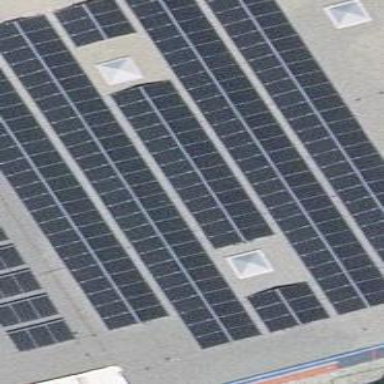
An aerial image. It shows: Solar power generator.